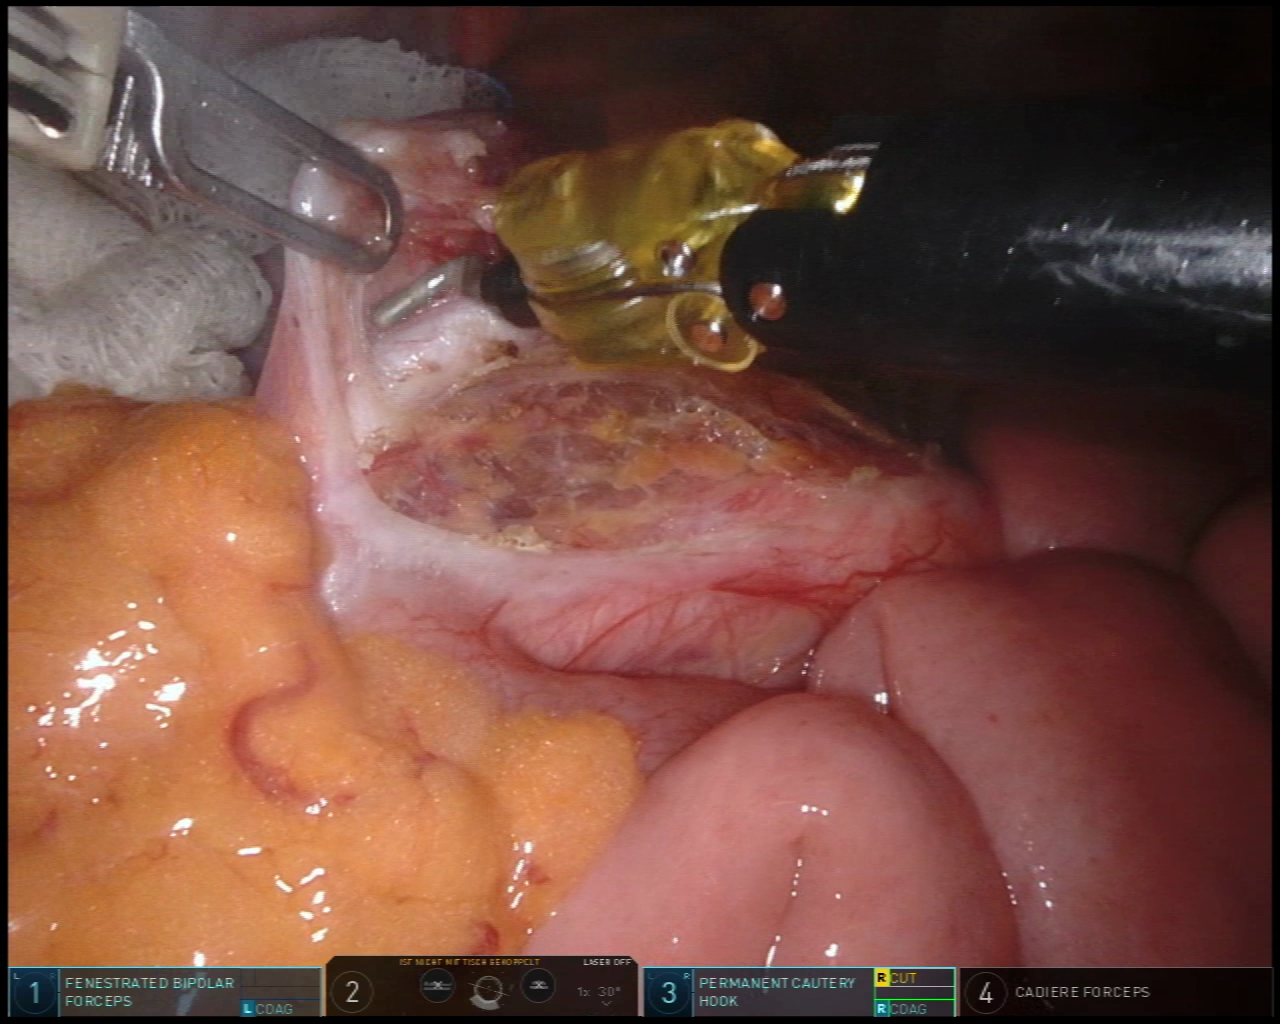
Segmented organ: small_intestine
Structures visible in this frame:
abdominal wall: no
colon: no
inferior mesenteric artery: yes
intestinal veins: no
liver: no
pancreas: no
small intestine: yes
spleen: no
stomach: no
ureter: yes
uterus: no
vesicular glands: no